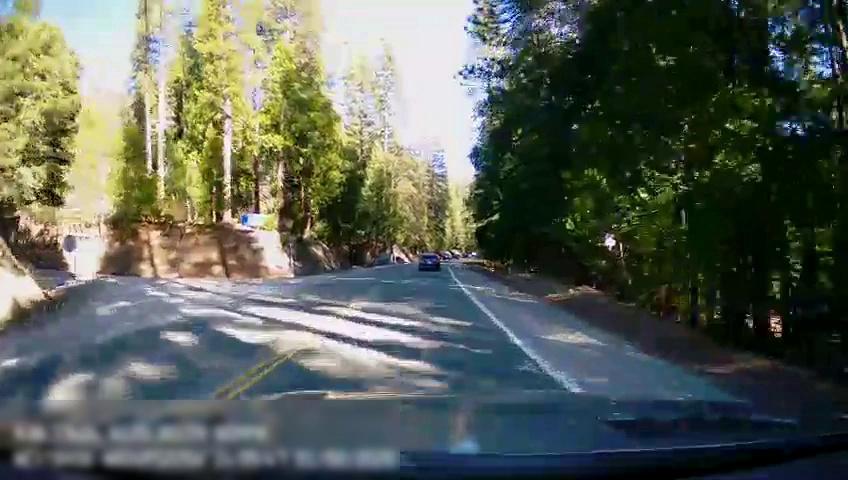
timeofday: Day
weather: Sunny
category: Drivable Space
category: Vehicles | Car
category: Lanes | Opposite Lane
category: Lanes | Current Lane
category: Lanes | Current Lane